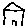
Label: house